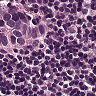
Metastatic tissue present: yes